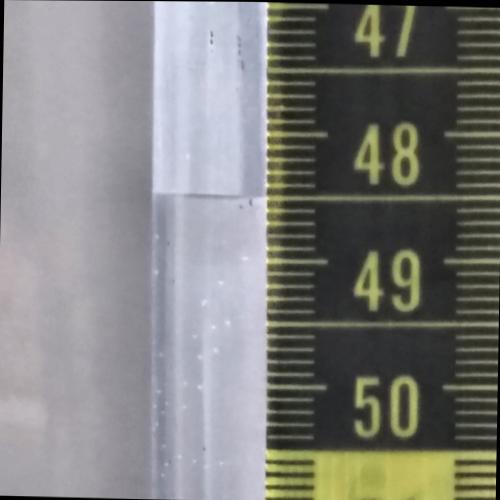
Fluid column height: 48.5 cm